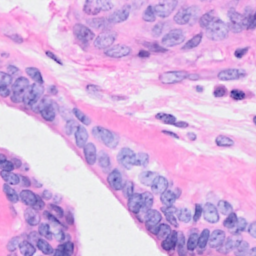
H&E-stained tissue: Breast